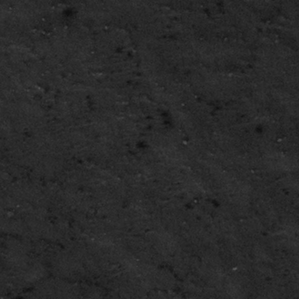
Label: frost